Interaction volume radius: 10 \u00c5
Interaction volume height: 20 \u00c5
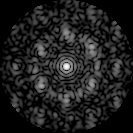
Disorder parameter: 0.6965